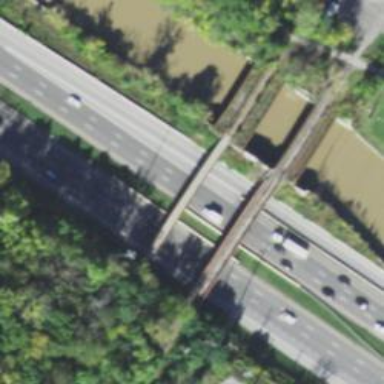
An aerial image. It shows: Disused railway bridge.